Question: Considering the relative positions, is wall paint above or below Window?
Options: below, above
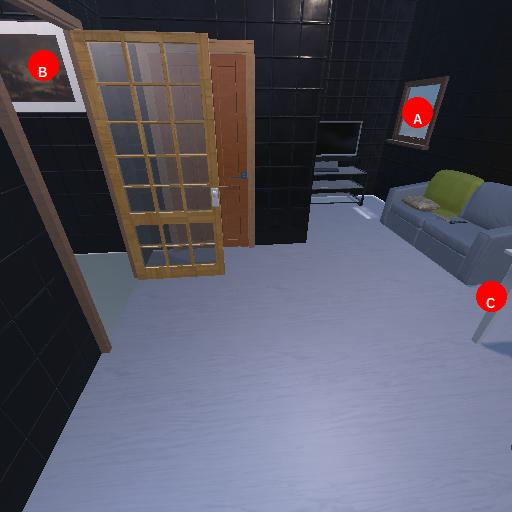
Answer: below